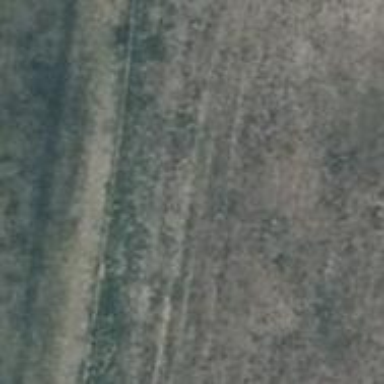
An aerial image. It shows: Grassy track with grade5 tracktype.